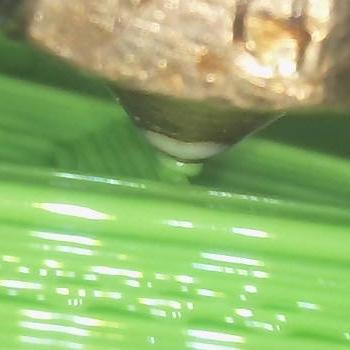
Flow rate: 252%